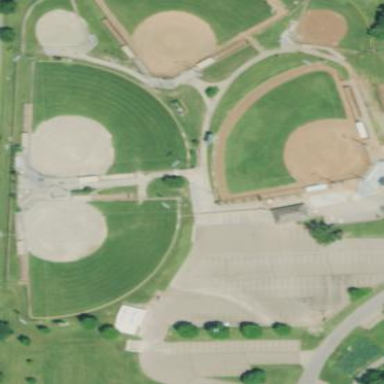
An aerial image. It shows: Baseball pitch for leisure land.